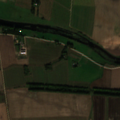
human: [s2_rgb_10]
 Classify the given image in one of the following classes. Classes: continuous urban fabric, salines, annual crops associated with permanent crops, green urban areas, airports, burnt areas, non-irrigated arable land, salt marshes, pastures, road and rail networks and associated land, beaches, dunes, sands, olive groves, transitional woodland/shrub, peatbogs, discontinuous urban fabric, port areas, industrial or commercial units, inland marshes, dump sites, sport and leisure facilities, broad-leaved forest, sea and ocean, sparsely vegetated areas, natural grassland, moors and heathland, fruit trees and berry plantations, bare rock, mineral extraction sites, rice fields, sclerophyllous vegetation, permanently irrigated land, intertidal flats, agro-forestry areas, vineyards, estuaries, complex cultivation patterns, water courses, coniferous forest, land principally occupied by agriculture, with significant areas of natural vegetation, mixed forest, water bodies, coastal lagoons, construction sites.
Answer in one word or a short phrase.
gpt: non-irrigated arable land, land principally occupied by agriculture, with significant areas of natural vegetation